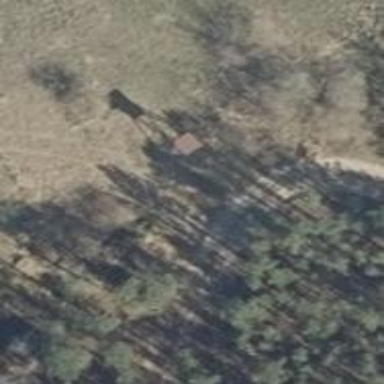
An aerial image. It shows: Shelter that serves as hunting stand.